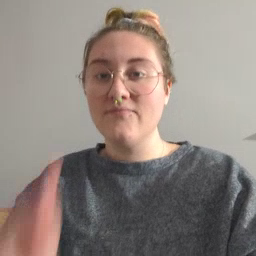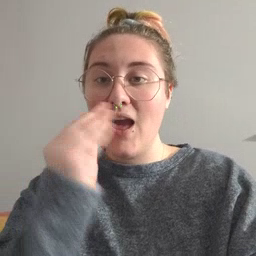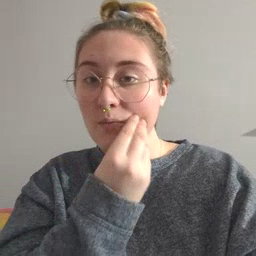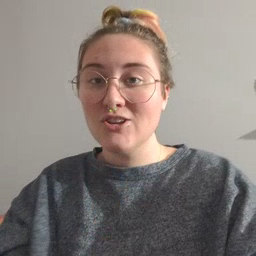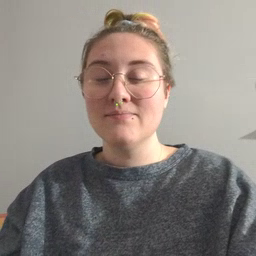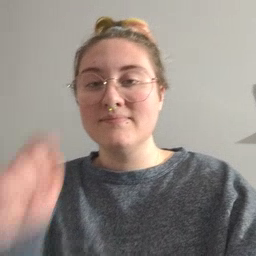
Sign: flower